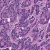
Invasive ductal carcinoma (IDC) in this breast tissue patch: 1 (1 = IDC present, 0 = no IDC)